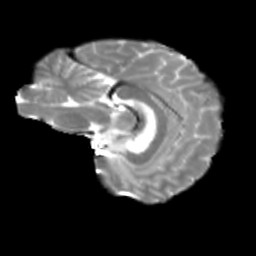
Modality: T2w
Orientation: sagittal
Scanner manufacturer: siemens
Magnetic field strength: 3 T
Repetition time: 4 s
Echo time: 0.0594 s